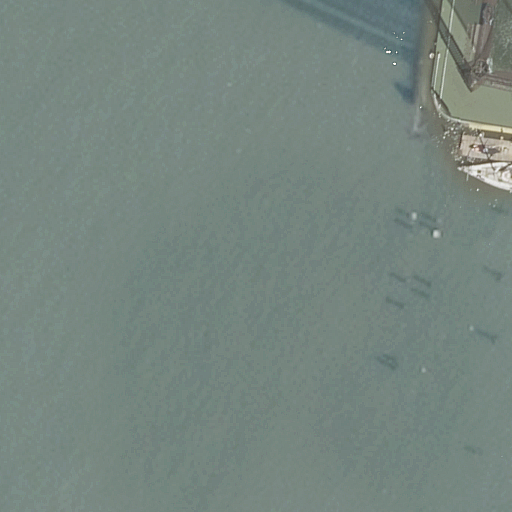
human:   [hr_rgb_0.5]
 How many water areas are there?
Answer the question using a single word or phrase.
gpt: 1

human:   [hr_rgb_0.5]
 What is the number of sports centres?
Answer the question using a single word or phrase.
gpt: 1

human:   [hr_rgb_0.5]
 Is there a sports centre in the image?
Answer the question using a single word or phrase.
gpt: yes

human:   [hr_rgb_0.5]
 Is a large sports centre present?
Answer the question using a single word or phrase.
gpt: yes

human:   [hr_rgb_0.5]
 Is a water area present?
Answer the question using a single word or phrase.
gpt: yes

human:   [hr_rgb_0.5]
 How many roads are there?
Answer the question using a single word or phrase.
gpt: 1

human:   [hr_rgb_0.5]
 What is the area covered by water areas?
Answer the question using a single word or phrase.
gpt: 10241m2

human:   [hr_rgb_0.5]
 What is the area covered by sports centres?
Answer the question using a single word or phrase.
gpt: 7790m2

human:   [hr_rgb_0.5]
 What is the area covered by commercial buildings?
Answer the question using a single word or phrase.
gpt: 0m2

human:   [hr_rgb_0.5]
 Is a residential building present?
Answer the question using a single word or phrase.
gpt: no

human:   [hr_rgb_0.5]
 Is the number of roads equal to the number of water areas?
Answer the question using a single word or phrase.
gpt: yes

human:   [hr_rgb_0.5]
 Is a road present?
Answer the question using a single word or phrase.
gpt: yes

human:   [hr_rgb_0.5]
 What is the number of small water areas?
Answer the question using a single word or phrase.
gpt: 0

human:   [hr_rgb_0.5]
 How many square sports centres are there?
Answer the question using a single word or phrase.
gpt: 0

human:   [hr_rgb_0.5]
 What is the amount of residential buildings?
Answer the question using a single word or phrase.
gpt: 0

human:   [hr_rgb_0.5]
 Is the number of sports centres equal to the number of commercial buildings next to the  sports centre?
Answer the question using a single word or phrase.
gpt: no

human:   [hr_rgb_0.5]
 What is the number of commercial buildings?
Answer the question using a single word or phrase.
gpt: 0

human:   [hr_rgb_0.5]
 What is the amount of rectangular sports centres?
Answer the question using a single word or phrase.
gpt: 0

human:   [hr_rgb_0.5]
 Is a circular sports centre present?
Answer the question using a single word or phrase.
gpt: no

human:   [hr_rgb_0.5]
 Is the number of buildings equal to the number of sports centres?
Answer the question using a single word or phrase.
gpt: no

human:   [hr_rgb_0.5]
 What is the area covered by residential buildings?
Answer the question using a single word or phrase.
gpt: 0m2

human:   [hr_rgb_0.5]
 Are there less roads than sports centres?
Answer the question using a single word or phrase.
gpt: no

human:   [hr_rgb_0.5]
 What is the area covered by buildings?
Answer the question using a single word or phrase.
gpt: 0m2

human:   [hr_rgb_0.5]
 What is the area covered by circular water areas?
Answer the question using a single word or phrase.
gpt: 0m2

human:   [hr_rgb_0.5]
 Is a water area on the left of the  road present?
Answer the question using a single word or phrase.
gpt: no

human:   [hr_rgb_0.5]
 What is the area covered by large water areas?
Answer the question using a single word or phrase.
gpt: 10241m2

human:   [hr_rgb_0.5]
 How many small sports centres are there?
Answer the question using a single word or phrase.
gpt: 0

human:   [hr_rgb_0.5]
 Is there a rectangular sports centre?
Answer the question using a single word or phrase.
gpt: no

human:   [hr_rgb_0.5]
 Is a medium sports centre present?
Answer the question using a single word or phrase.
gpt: no

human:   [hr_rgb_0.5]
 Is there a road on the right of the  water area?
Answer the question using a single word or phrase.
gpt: yes

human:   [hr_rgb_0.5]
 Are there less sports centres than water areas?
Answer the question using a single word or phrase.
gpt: no

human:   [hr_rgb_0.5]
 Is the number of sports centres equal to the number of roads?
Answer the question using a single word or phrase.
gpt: yes

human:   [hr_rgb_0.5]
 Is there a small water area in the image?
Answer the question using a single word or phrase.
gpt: no

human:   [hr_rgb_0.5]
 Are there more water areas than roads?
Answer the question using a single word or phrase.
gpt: no

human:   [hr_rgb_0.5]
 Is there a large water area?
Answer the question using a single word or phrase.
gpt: yes

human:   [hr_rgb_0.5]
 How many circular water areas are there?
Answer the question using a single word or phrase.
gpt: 0

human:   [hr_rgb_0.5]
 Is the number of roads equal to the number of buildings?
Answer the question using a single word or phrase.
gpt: no

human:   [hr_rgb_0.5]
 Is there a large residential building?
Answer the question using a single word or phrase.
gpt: no

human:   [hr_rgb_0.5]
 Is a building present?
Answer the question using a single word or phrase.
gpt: no

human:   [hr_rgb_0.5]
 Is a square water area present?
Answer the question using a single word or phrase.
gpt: no

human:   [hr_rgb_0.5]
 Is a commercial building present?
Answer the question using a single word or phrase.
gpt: no

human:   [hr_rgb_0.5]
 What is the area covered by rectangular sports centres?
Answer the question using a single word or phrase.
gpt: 0m2

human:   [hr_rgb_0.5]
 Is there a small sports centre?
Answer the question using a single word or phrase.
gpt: no

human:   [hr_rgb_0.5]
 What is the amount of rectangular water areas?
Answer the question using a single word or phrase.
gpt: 0

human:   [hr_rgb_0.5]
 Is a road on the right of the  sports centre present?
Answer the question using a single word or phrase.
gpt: no

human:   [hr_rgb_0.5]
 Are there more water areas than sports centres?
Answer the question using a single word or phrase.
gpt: no

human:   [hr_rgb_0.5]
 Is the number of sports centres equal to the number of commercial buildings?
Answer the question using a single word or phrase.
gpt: no

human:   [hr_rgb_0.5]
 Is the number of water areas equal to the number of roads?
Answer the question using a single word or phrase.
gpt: yes

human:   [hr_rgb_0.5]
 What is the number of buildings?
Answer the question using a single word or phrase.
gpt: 0

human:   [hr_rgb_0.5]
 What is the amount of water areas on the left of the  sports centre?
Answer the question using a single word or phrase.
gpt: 1

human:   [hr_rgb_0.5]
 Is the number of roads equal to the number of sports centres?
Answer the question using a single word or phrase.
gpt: yes

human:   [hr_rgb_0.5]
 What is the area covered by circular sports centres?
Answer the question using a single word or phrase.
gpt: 0m2

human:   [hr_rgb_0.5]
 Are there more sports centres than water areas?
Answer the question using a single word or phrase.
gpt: no

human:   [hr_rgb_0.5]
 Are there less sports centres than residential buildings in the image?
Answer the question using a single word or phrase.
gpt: no

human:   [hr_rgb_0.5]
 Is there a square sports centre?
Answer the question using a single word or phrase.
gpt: no

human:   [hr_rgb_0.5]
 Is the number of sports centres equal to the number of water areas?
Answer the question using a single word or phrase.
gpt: yes

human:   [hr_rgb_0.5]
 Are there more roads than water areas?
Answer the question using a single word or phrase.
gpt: no

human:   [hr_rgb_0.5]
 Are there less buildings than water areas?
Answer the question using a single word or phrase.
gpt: yes

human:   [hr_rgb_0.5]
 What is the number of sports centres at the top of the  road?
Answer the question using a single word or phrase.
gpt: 1

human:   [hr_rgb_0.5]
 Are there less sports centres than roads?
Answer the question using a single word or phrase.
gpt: no

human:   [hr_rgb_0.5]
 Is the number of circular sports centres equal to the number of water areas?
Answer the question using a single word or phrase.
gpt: no

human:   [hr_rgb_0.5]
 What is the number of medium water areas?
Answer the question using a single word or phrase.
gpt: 0

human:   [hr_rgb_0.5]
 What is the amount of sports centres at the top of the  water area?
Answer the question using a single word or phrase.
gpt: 1

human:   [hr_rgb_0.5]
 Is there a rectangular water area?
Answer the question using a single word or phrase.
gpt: no